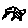
Label: bird